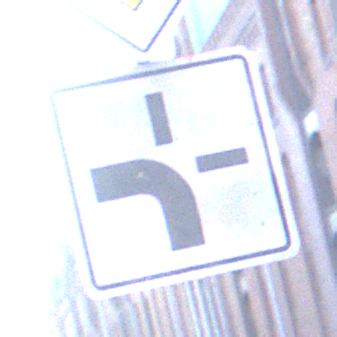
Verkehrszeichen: VerlaufVorfahrtsstrasse1
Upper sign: Vorfahrtsstrasse
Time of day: SunriseSunset
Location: Outdoor (Urban)
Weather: Clear
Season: NotSpecified
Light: Natural